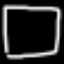
Label: square